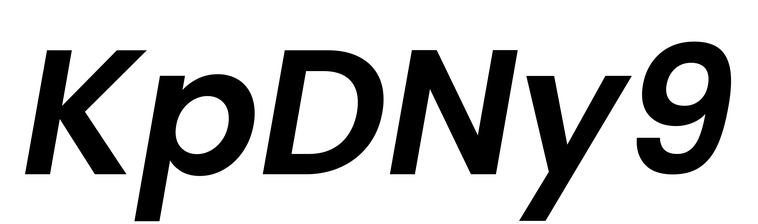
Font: Poppins-SemiBoldItalic